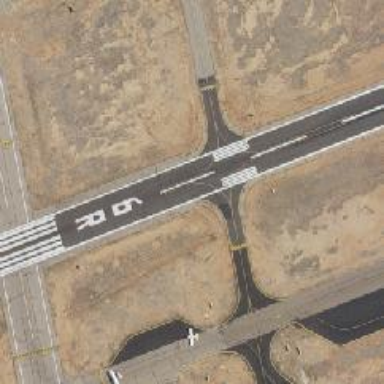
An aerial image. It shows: Image of taxiway at airport.